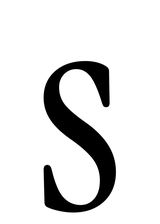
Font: InstrumentSerif-Regular